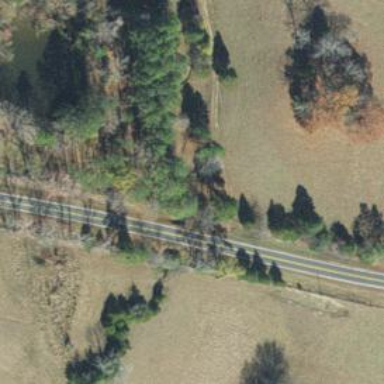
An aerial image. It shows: Secondary road.